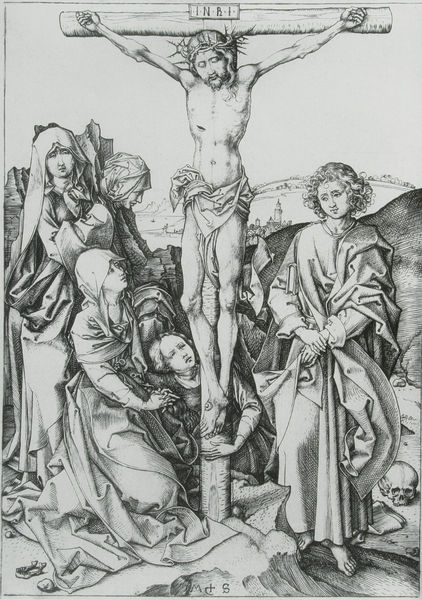
Titel: Die Kreuzigung Christi
Künstler: Martin Schongauer
Institution: (Seriendruck)
Schlagwörter: berg, felsen, himmel, körper, lendenschurz, mann, nackt, schatten, umhang, weiß, frauen, landschaft, menschen, stadt, frau, geste, grau, hintergrund, holz, kleid, licht, männer, profil, schwarz, vordergrund, zeichnung, tuch, bart, arm, bibel, falten, hinrichtung, johannes, schädel, stein, tod, tot, trauer, hände, signatur, hügel, stamm, kirche, boden, gewand, mantel, stoff, gewänder, mutter, gotik, locken, renaissance, tal, turm, deutschland, kopfbedeckung, füße, holzschnitt, schrift, papier, ruhe, berge, fels, grafik, graphik, gefaltet, kopftuch, faltenwurf, nagel, knochen, schild, lendentuch, buch, kreuz, religion, weinen, barfuß, druck, druckgrafik, kuppe, monogramm, schraffur, radierung, stich, kupfer, schwarzweiß, text, knien, mäntel, beten, gebet, altar, karfreitag, totenkopf, christus, grab, jesus, jesus christus, kreuzigung, sterben, stigmata, leid, leiden, schmerz, mittelalter, andacht, kopftücher, kruzifix, umhänge, dürer, jünger, maria, kupferstich, magdalena, totenschädel, beweinung, maria magdalena, trauern, christentum, dornenkrone, auferstehung, tränen, marien, christi, dornenkranz, erlösung, anmut, mager, christ, golgotha, apostel, passion, jungfrauen, seitenwunde, evangelist, evangelium, golgatha, inri, kalvarienberg, kreiz, falen, matthias, schongauer, beweinen, jesus am kreuz, könig der juden, kreuzigungsszene, m s, calvarienberg, matthias schongauer, totensch del, kruezigung, scheier, golgata, s, m, dornebkrone, nri, kzeuzigung, kleiner kalvarienberg, meister es, maria johannes, magda, einnagel